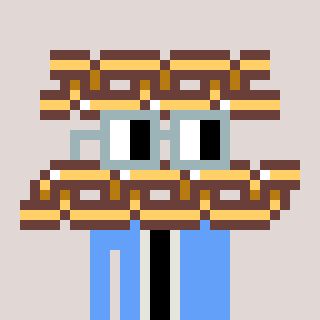
a pixel art character with square dark gray glasses, a chain-shaped head and a blue-colored body on a warm background